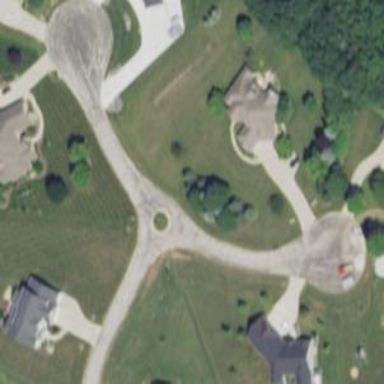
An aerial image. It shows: Roundabout.